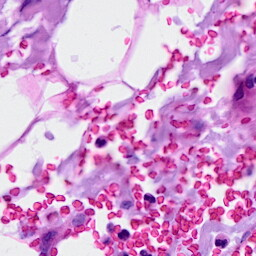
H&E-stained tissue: Breast